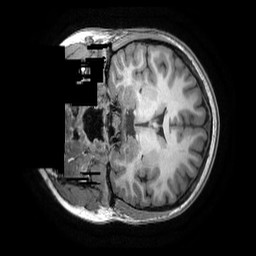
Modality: T1w
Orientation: coronal
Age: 26
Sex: female
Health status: healthy
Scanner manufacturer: ge